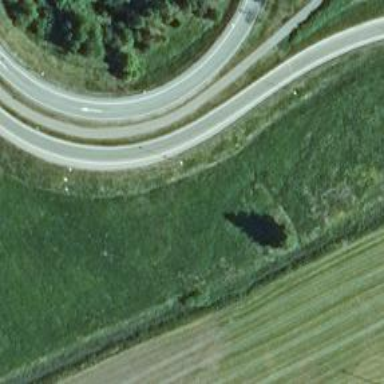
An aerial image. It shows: Trunk link highway with tertiary functional class.